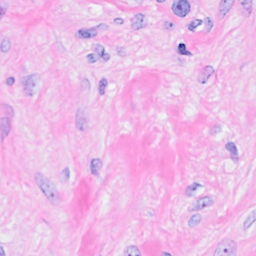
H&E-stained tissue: Breast